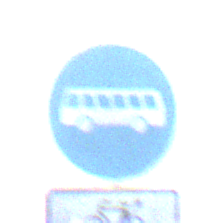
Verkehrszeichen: Busssonderstreifen
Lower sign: EinspurigeFahrzeugeFrei6
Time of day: SunriseSunset
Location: Outdoor (Nature)
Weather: Clear
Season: NotSpecified
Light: Natural